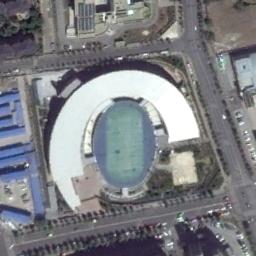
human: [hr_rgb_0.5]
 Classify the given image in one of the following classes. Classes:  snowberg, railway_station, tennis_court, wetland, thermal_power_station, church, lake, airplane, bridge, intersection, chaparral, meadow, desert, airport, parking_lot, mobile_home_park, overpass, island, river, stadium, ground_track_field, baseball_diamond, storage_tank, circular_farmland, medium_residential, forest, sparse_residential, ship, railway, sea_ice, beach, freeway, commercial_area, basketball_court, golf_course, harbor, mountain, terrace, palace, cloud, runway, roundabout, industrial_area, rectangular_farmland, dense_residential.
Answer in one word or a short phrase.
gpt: stadium